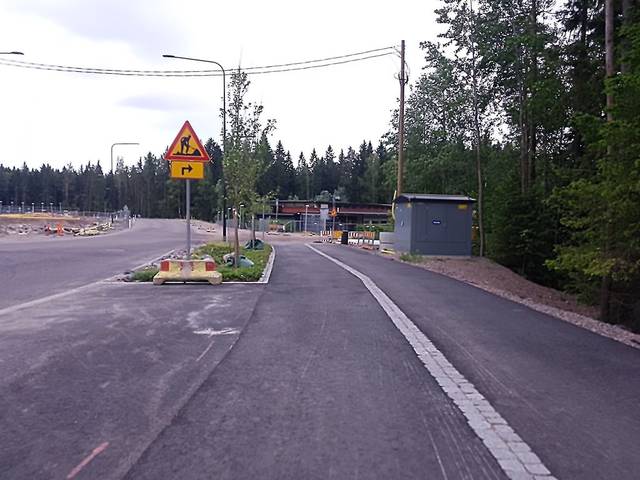
Region: Finland
Coordinates: 60.26, 24.887